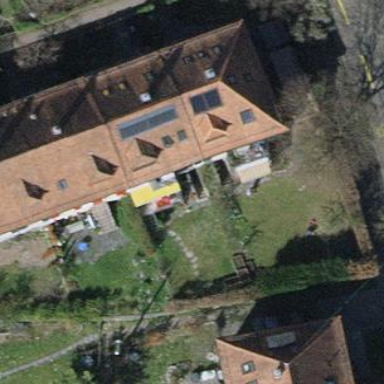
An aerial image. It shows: Terrace building.